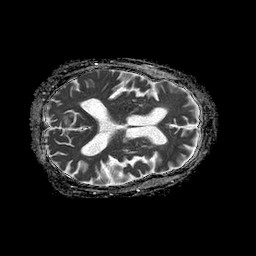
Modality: ADC
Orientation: axial
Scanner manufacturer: philips
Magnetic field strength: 1.5 T
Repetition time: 4.6 s
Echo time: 0.09059 s